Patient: sex M, age 66
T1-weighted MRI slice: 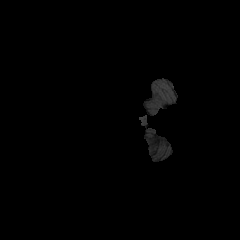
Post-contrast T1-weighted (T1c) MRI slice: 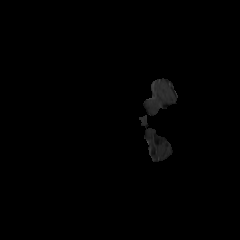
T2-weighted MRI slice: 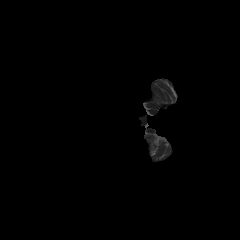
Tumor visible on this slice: no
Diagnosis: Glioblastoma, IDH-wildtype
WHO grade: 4